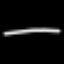
Label: line